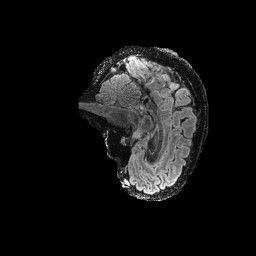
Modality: FLAIR
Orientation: sagittal
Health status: ill
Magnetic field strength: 3 T